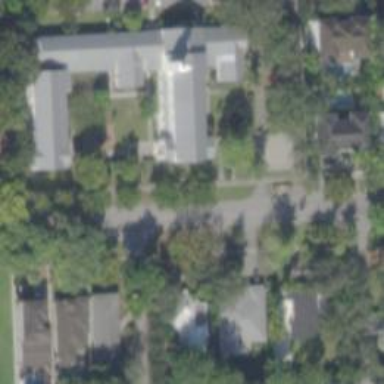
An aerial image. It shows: Kindergarten.